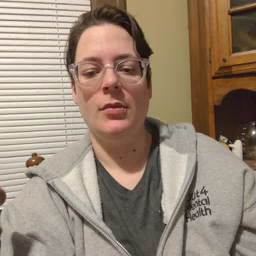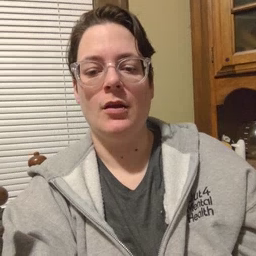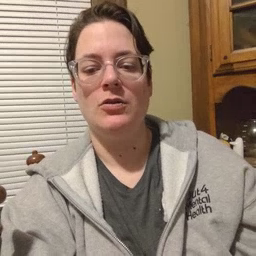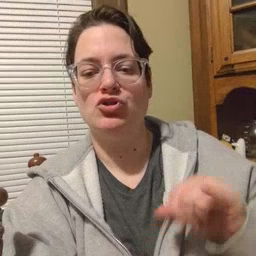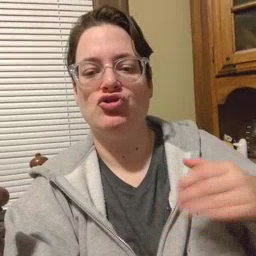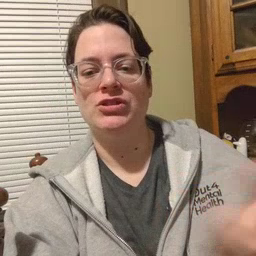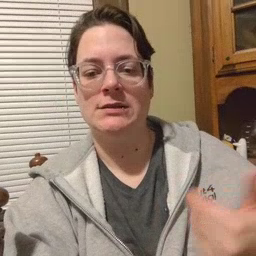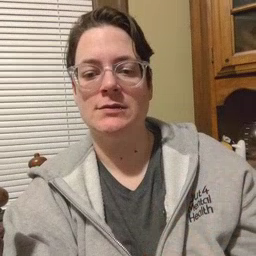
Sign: jeans